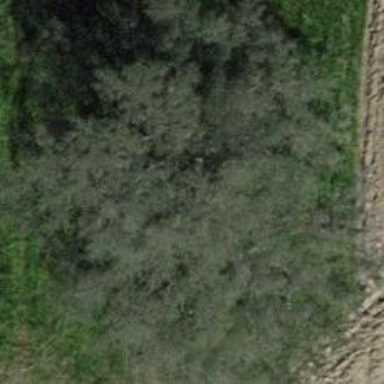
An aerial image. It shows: Needle-leaved tree in natural setting.